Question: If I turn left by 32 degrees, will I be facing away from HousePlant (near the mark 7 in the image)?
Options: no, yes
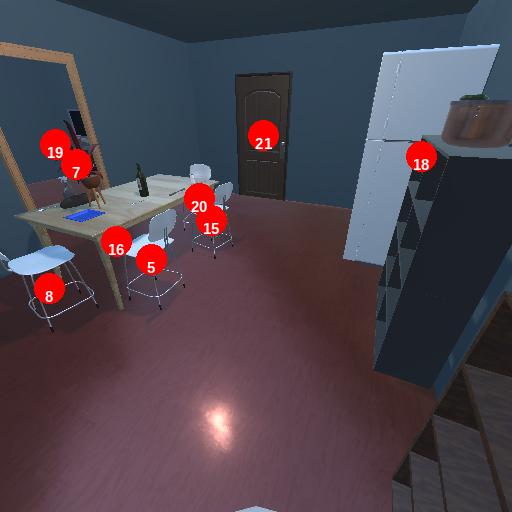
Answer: no